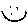
Label: smiley face